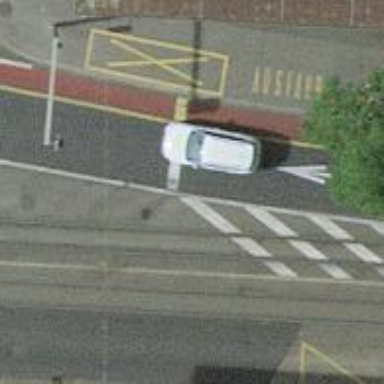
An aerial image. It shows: Tertiary road with asphalt surface. The road has separate cycle lane and sidewalk.